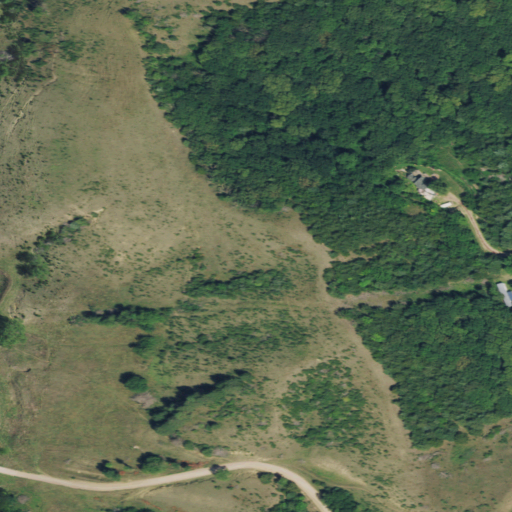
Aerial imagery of mountain in Nebraska named Indian Hill containing grassland, deciduous forest, low intensity development, and open development